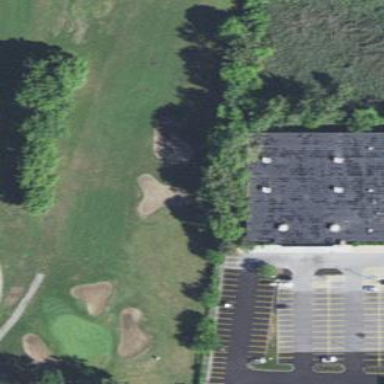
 part of golf course fairway. It is used for the sport of golf."